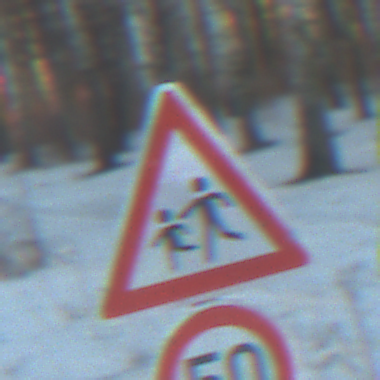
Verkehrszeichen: KinderRechts
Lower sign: Geschwindigkeit50
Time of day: SunriseSunset
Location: Outdoor (Nature)
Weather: Clear
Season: Winter
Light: Natural